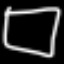
Label: square